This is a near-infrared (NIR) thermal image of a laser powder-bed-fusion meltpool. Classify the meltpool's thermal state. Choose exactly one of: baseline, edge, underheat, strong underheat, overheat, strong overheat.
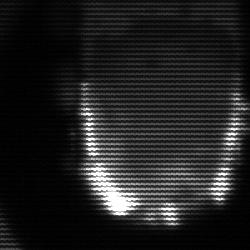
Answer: baseline